Question: I've installed 'CDT' on 'Eclipse Indigo' and installed 'gtk+' libraries on to my linux system. And then I've tried compiling an example from the site, It compiled and ran well but in the editor, it says many errors but the compiler shows no errors.

How can I fix it?
Thanks
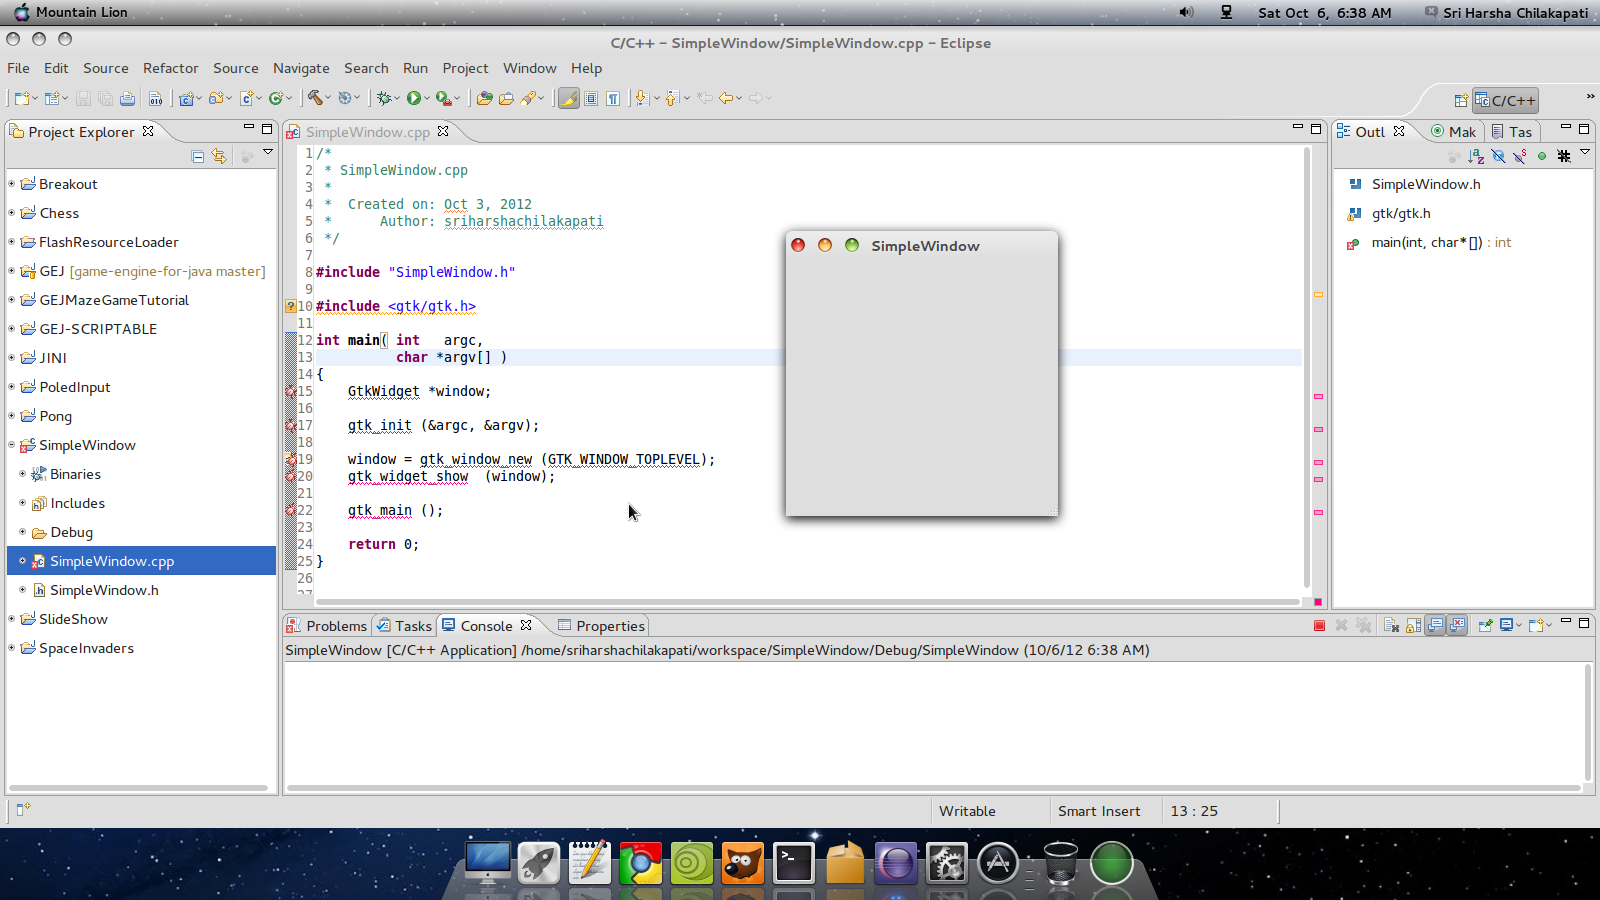
Answer: Resolved this issue by setting the include paths
'''
[Alt+Enter] --> Paths and Symbols
'''
Add these for all the languages which exists.
'''
/usr/include/atk-1.0
/usr/lib/i386-linux-gnu/gtk-2.0/include
/usr/include/gtk-2.0
/usr/include/cairo
/usr/include/glib-2.0
'''